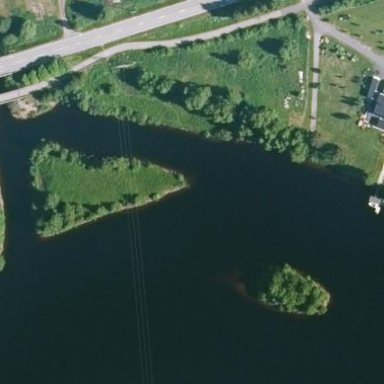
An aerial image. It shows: Islet covered with forest.